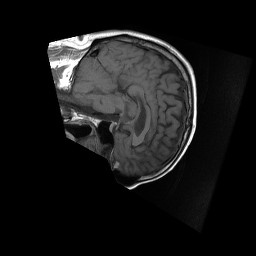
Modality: T1w
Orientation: sagittal
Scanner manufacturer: ge
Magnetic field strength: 1.5 T
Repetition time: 0.55 s
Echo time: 0.011 s